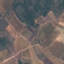
Land use / land cover: PermanentCrop